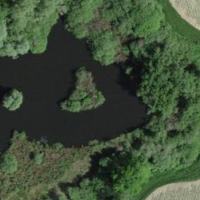
EUNIS habitat code: 52
Species observed at this site:
Corvus corone
Cyanistes caeruleus
Fulica atra
Anas platyrhynchos
Chloris chloris
Fringilla coelebs
Passer montanus
Turdus merula
Ardea alba
Parus major
Hirundo rustica
Milvus migrans
Milvus milvus
Turdus pilaris
Pica pica
Phoenicurus ochruros
Garrulus glandarius
Delichon urbicum